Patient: sex M, age 66
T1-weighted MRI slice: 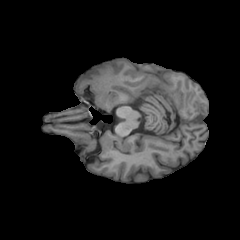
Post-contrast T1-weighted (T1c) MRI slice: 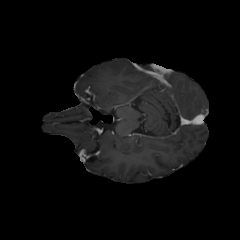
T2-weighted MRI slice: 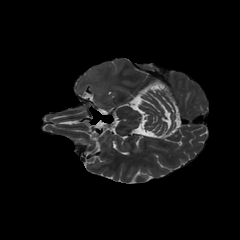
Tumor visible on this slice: yes
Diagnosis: Glioblastoma, IDH-wildtype
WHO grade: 4